Aerial crown-view tile of a tropical tree (Barro Colorado Island, Panama), acquired 20250818:
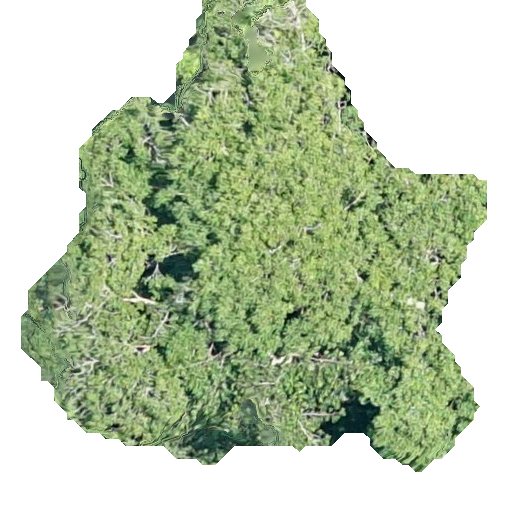
Species: Astronium graveolens
GBIF accepted scientific name: Astronium graveolens
Crown area: 213.255 m²